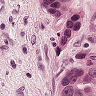
Metastatic tissue present: yes